Question: I'm having trouble with NHibernate, First let me say I'm not native English talker, OK, let get to point.
As i face this error, i searched over the internet, and saw lot of people talking about it, but most of them had issue with cascade attribute, and totally if i wanna say, non matched my case, or even if it did i couldn't get through.
My Database is so small, but a bit complex.
My model files generated using Entity Developer.

As you can see there is inheritance, one-to-many and many-to-many relation ships,
As I am new to NHibernate, i write a test code, my normal test worked, till i add this many-to-many relation ship.
So i write this code:
'''
//Owner o = new Owner
//{
// //OwnerId = Guid.NewGuid(),
// CellPhone1 = null,
// CellPhone2 = "<PHONE>",
// Phone = "<PHONE>",
// Firstname = "Hassan",
// Lastname = "Faghihi",
// OwnerTitle = PersonTitle.Mr
//};
//OwnerFactory ownerFactory = new OwnerFactory();
//ownerFactory.SaveOwner(o);
//SellHouse sh = new SellHouse
//{
// //ItemId = Guid.NewGuid(),
// Owner = o,
// Address = "dsasd",
// BuildYear = 1393,
// City = "Isfahan",
// Code = "A-512",
// Country = "Iran",
// Description = "Nothing",
// Dimensions = "4X5",
// Directions = Directions.North | Directions.South,
// Document = "dasd",
// Exchange = true,
// Facilities = Facilities.Elevator | Facilities.KichenMdfService | Facilities.Parking | Facilities.Warehouse,
// Floor = 4,
// HasYard = false,
// HouseType = HouseType.Apartment,
// IssueDate = DateTime.Now,
// Loan = 3124,
// Meter = 130,
// NumberOfBlocks = 4,
// NumberOfFloors = 0,
// OtherFacilities = "Nothing",
// Rooms = 2,
// ShareOfSixPart = 4.2f,
// State = "Isfahan",
// District = "kaveh",
// ExchangeDescription = "",
// Images = null,
// IsRented = false,
// Maps = null,
// MortgagePayed = 0,
// Price = <PHONE>,
// RentAmount = 0,
// Substructure = 4,
//};
GalleryFactory galleryFactory = new GalleryFactory();
Gallery g = new Gallery
{
Image = Properties.Resources.jeans_texture03.ToByte()
};
galleryFactory.SaveGallery(g);
SellHouseFactory sellHouseFactory = new SellHouseFactory();
//factory.SaveSellHouse(sh);
HashSet<Gallery> galleries = new HashSet<Gallery>();
galleries.Add(g);
SellHouse sellHouse = sellHouseFactory.GetSellHouses().FirstOrDefault();
if (sellHouse != null)
{
comboBox1.SelectedIndex = (int)sellHouse.Owner.OwnerTitle;
textBox1.Text = sellHouse.Owner.Firstname+sellHouse.Owner.Lastname;
//sellHouse.Images = galleries;
sellHouseFactory.SaveSellHouse(sellHouse);
}
'''
i create an object of Owner, then save it, and pass it to sellHouse, and set Images and Maps (which are my many-to-many relation) to null.
so the sellHouse Created.
then i was wonder how to add image or map to my sellHouse,
So i pass a list containing one gallery element to sellHouse Maps property.
And it generate "Illegal attempt to associate a collection with two open sessions", first i though the reason is because my Gallery didn't saved before i pass it to sell house, so i did as you can see on my code, and did it manually.
But it still keep on generating that error...
I provide required file so, you can set up an example and understand my code better.
I'm very eager to hear your answer,cause my hands are tied do to my little knowledge over Hibernate and NHibernate.
Sources in DropBox:
<URL>
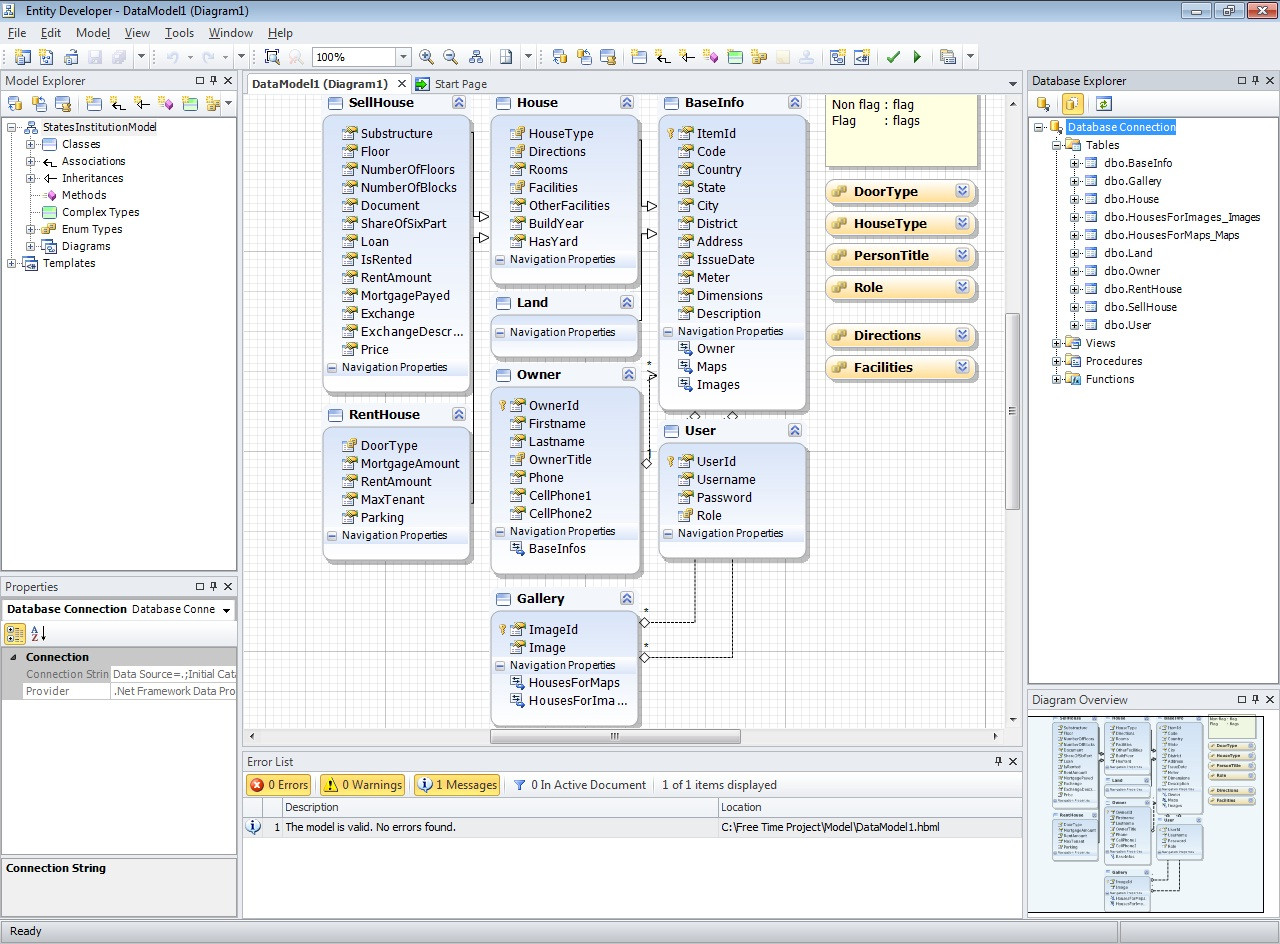
Answer: Probably in all of your factory method you open a new session.
But you have to open just one session in every thread (or transaction).